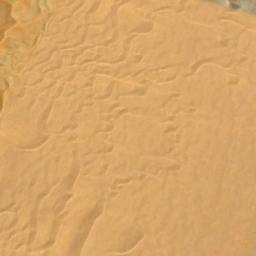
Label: desert